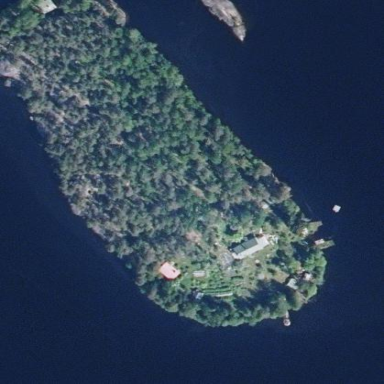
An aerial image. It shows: Islet.